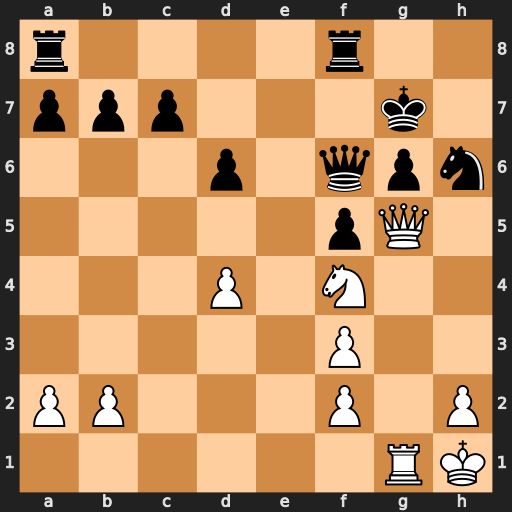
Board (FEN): r4r2/ppp3k1/3p1qpn/5pQ1/3P1N2/5P2/PP3P1P/6RK
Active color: w
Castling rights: -
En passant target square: -
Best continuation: Nh5+ Kh7 Nxf6+